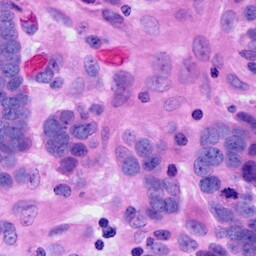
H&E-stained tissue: Ovarian